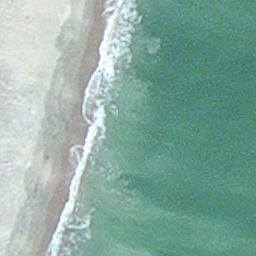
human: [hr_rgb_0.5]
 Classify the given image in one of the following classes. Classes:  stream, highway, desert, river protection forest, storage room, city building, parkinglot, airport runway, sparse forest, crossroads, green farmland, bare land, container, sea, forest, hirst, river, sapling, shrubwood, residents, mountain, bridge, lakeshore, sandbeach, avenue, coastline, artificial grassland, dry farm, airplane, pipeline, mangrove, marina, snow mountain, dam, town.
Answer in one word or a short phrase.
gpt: coastline